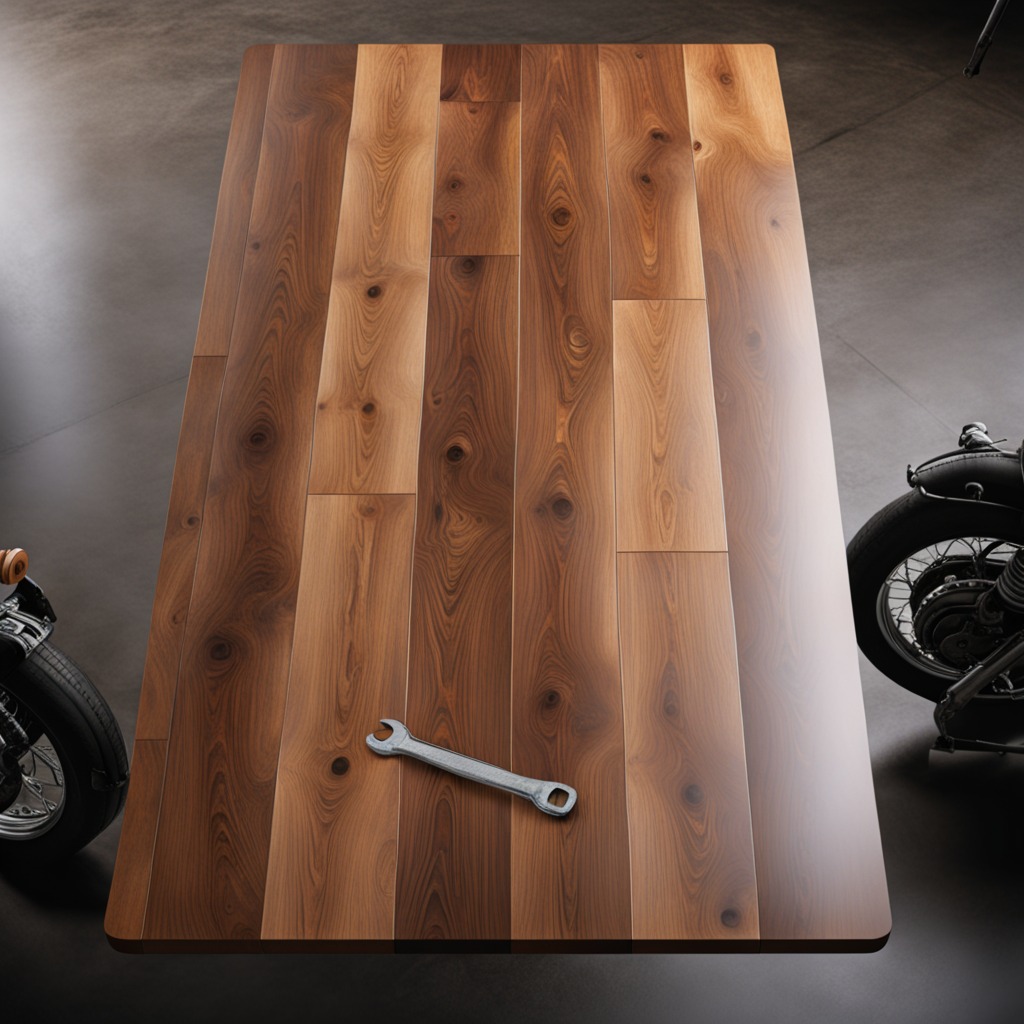
A wrench is lying on the oil-spilled wooden table in a vintage motorcycle garage.